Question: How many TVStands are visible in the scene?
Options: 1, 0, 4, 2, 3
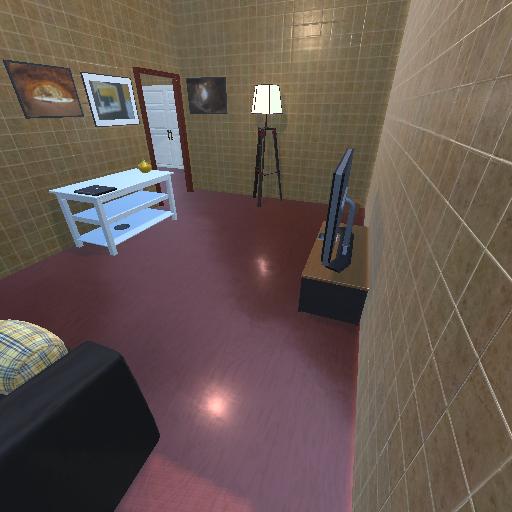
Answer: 1